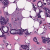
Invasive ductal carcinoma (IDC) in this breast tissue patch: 1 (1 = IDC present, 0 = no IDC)